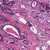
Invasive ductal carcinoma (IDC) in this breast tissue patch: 0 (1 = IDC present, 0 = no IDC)